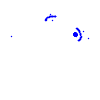
Particle: electron